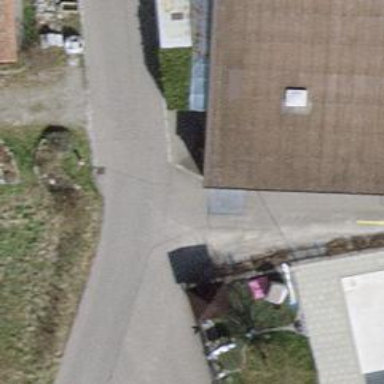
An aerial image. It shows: Smooth asphalt road in residential area.